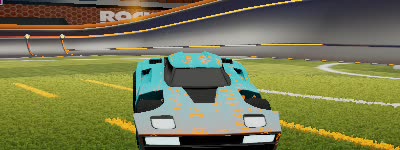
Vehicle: breakout